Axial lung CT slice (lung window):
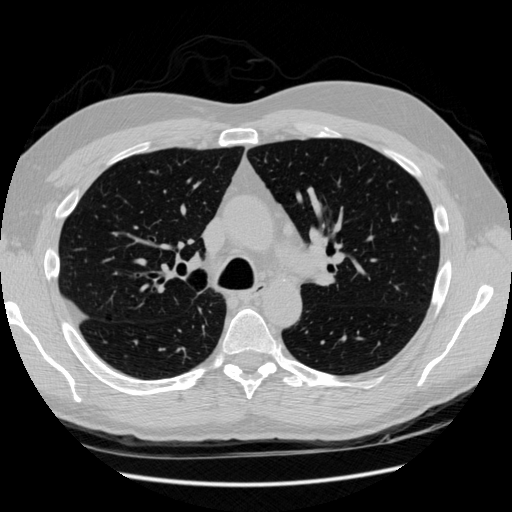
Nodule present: no